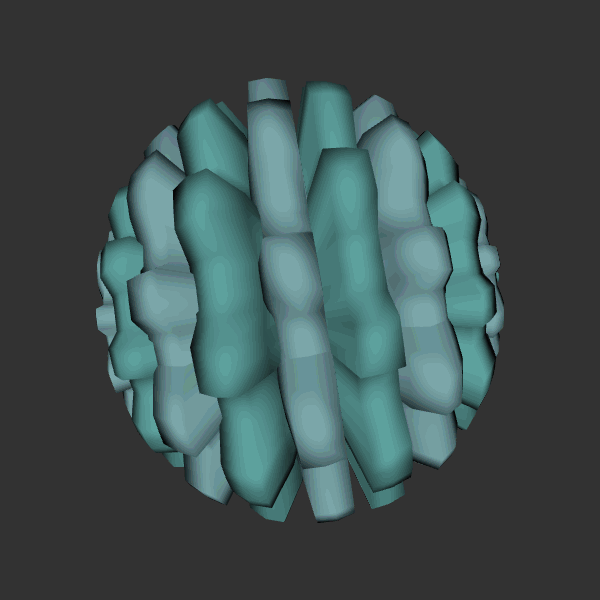
Background: dark